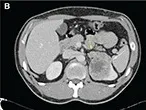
Venous. Phases, and . It also observes repetitive lesion of the right adrenal gland body (diameter 20 mm). (yellow arrows).
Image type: radiology (ct)